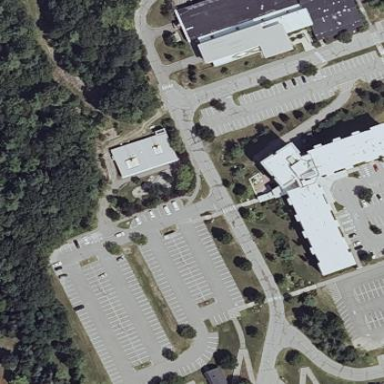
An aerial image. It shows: Parking area.